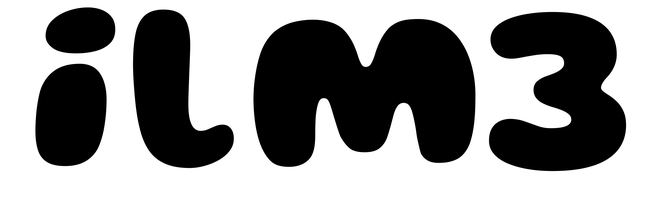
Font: Gluten_ExtraBold